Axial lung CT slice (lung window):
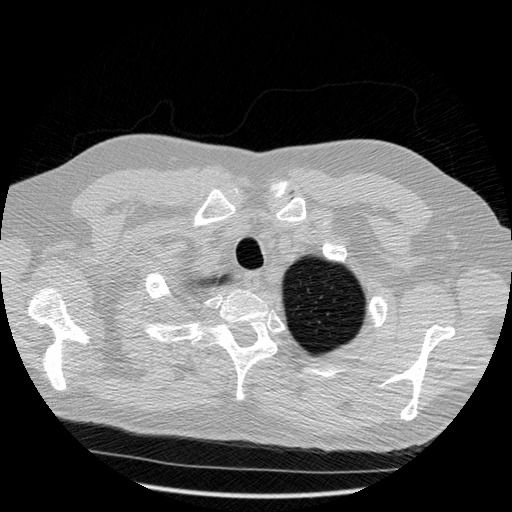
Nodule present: no